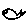
Label: fish